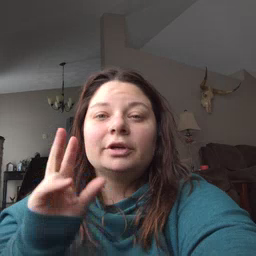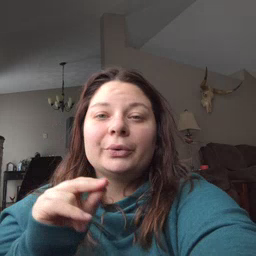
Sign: no